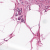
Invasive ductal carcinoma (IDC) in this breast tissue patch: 0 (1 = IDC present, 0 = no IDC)